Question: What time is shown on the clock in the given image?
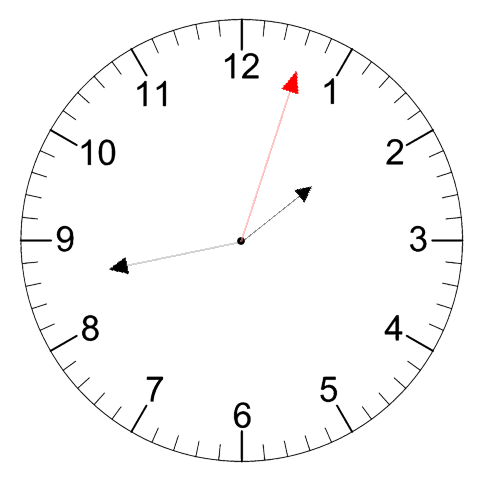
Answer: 01:43:03